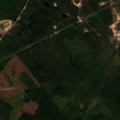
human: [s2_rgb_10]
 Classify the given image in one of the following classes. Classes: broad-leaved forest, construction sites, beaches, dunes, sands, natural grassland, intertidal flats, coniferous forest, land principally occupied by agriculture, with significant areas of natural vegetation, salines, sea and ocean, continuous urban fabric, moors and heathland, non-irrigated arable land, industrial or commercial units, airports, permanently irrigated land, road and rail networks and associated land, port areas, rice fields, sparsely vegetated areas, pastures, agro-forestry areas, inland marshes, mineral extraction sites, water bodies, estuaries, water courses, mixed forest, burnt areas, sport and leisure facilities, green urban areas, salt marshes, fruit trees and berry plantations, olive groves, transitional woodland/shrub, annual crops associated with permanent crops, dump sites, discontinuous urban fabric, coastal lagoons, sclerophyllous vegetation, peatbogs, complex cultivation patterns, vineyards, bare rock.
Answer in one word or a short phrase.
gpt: coniferous forest, mixed forest, transitional woodland/shrub